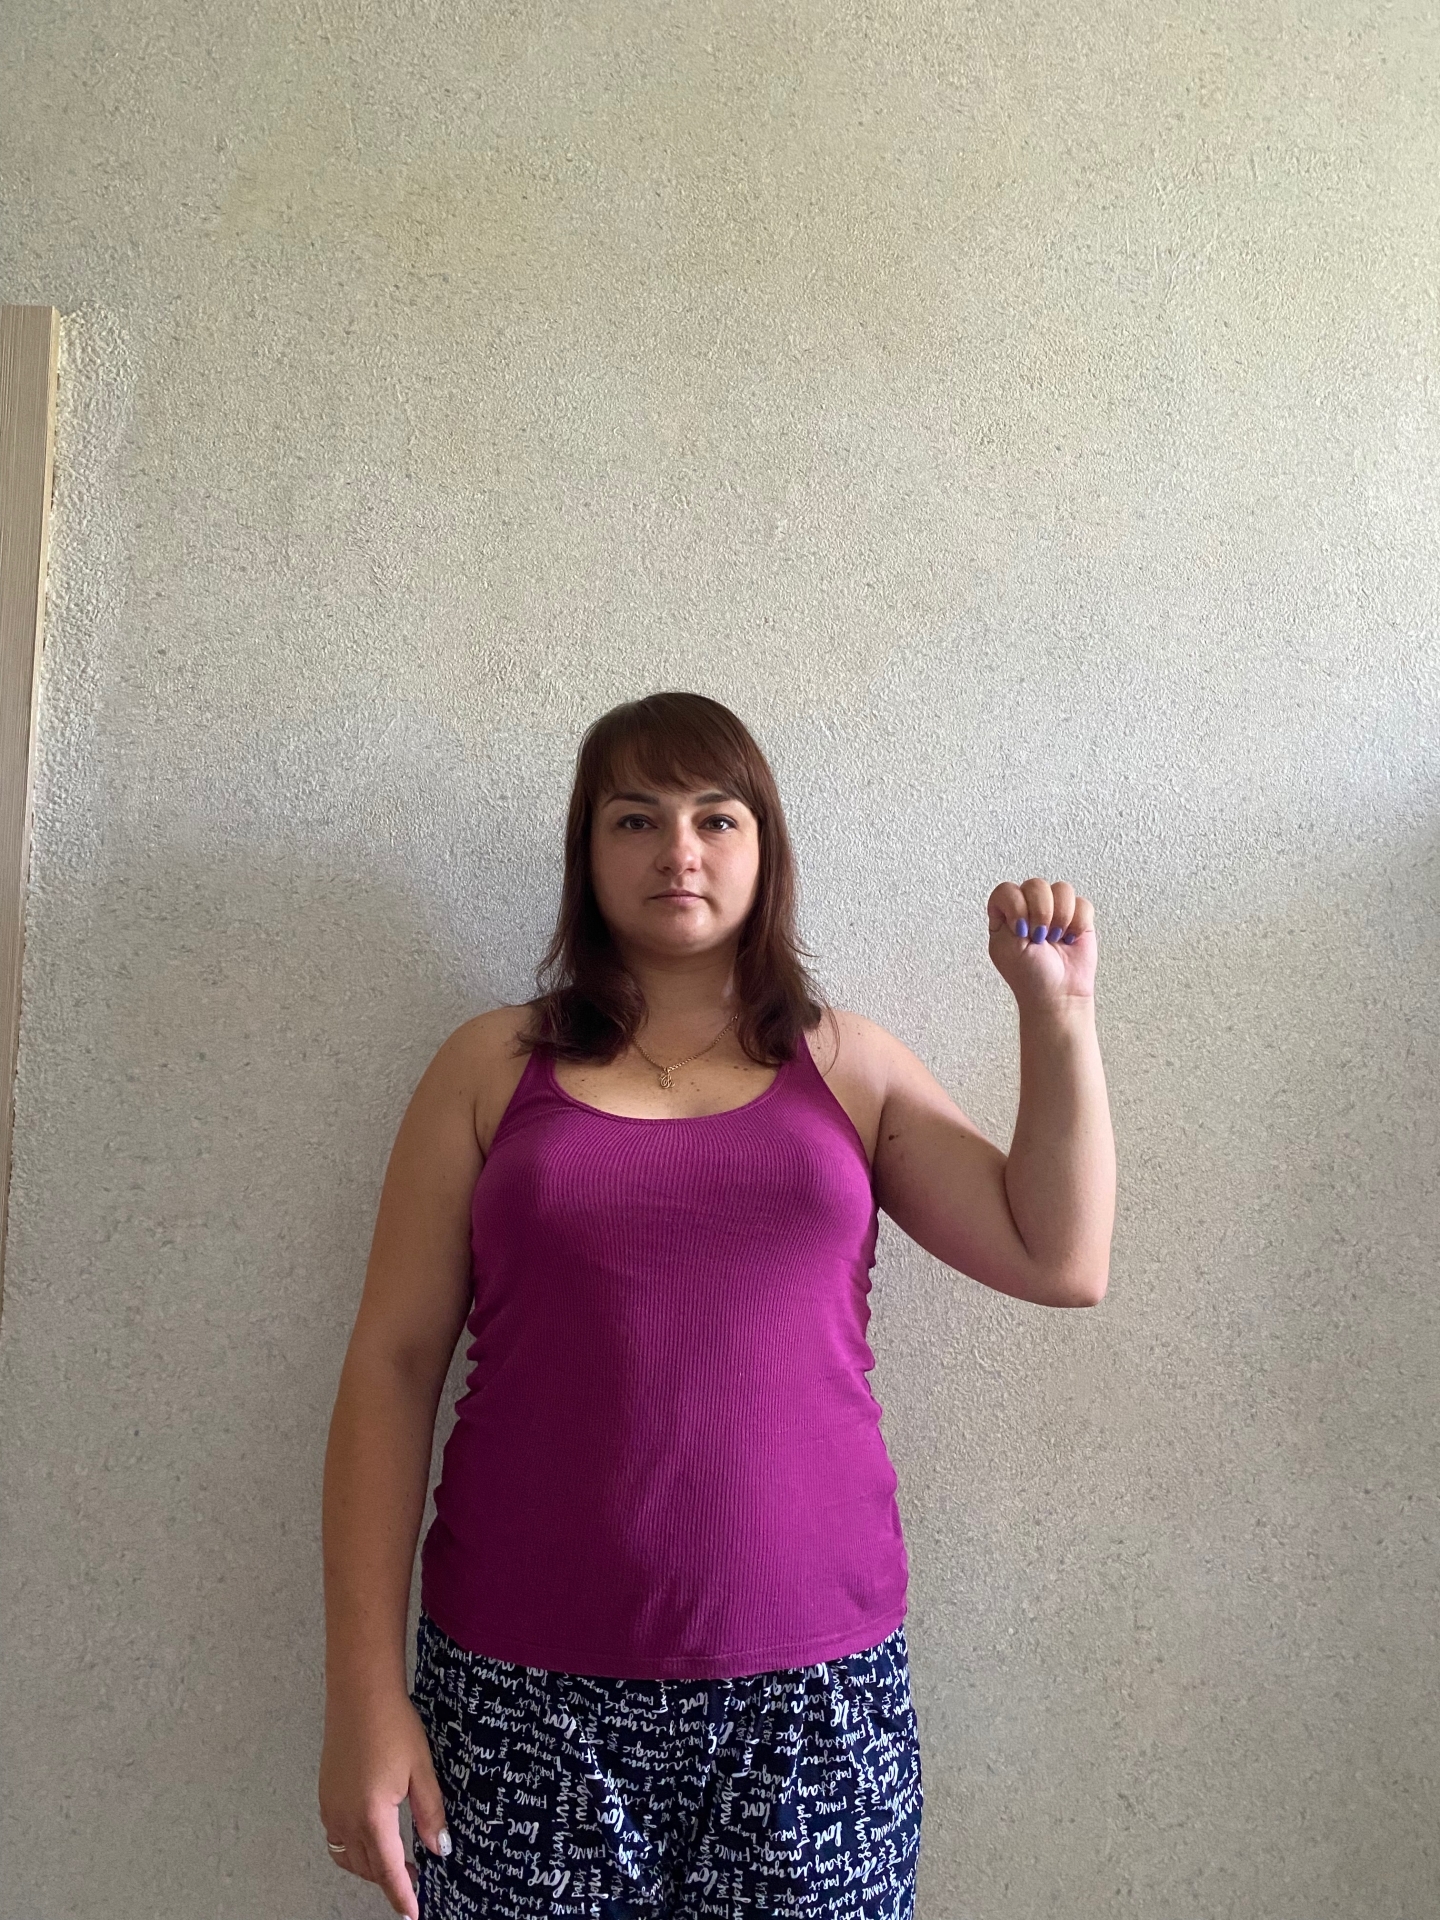
Label: clear